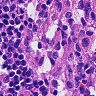
Metastatic tissue present: no